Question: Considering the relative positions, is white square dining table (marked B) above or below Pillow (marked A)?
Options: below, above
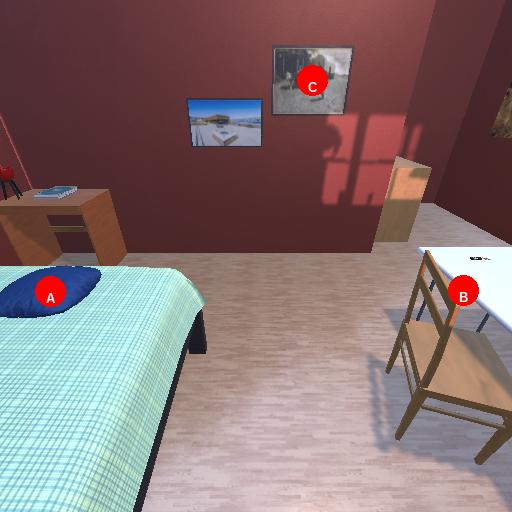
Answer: below